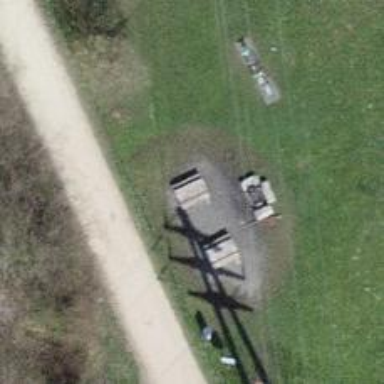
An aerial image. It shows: Picnic table located in leisure land area.